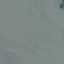
Land use / land cover class: SeaLake